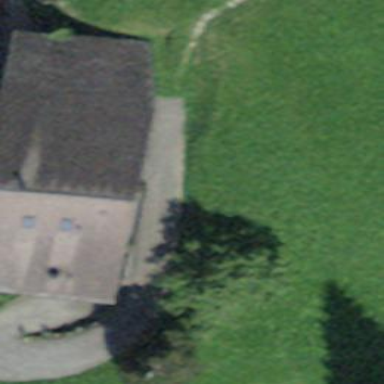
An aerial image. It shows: Farm building.